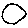
Label: circle